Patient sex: F
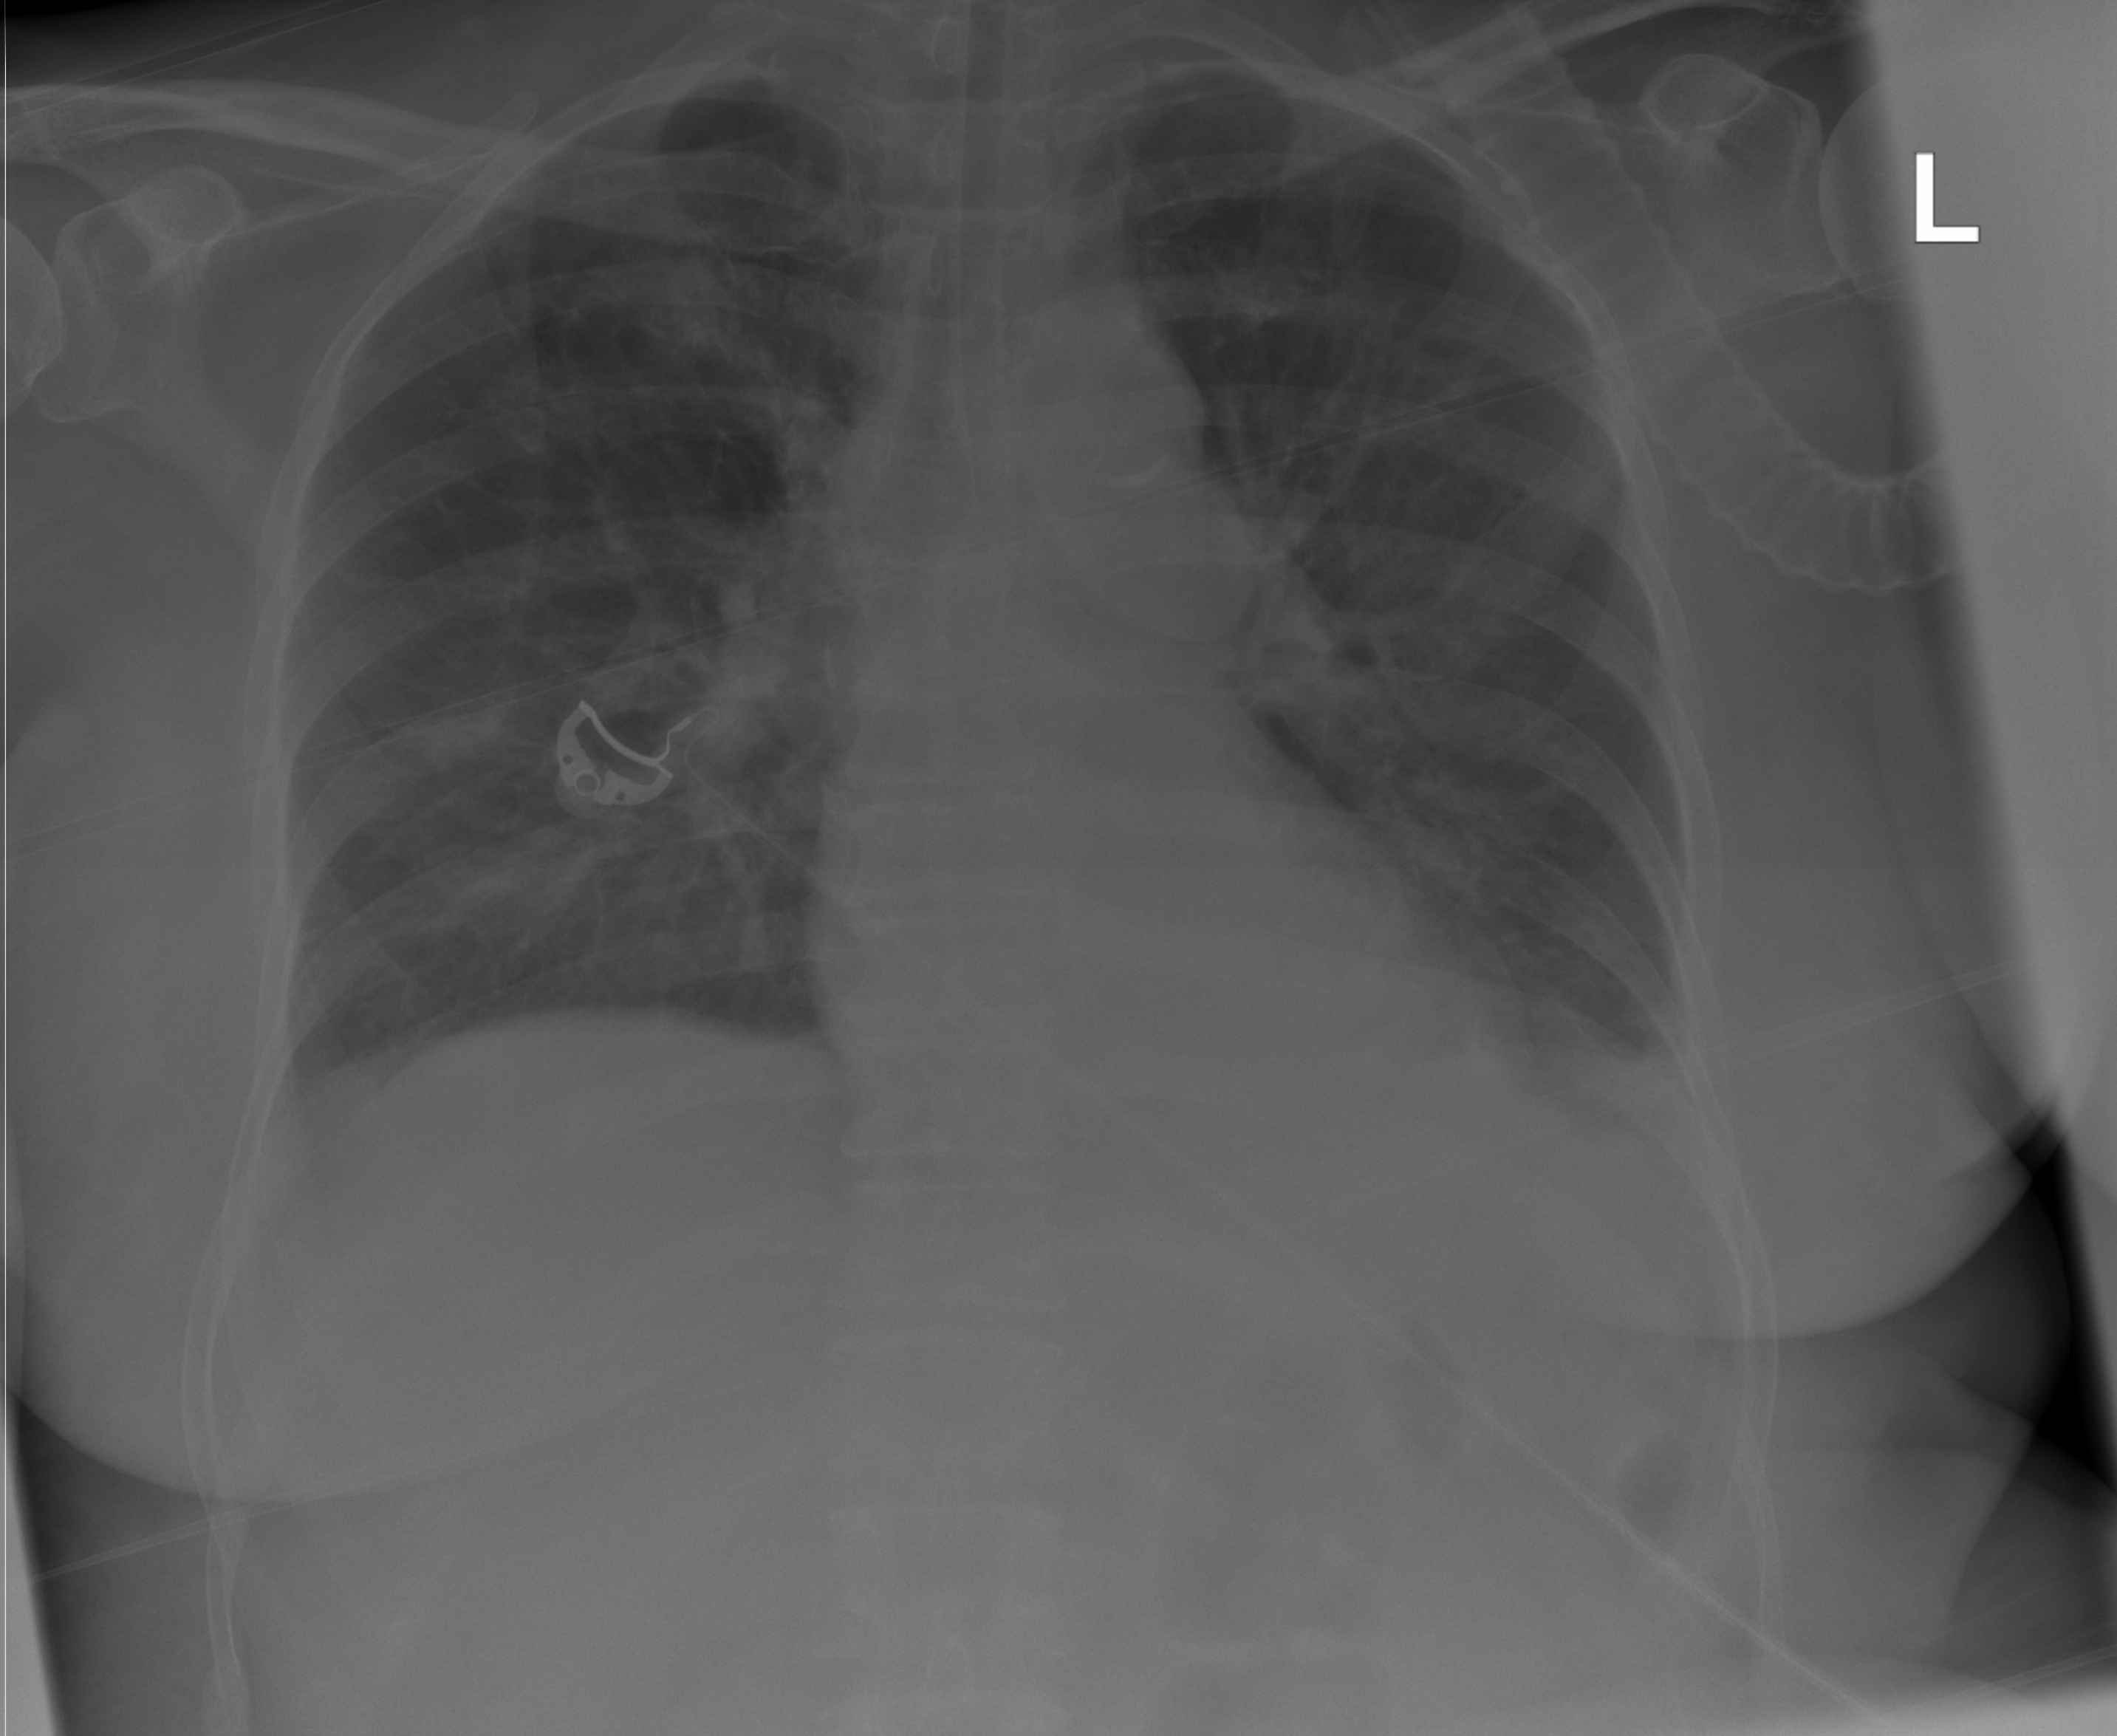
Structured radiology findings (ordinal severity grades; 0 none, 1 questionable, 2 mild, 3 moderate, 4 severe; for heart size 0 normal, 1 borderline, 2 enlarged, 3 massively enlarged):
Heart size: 0
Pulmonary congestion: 0
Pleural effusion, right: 0
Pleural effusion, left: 0
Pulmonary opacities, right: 0
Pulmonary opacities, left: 2
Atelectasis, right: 0
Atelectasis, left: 0